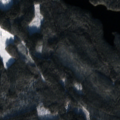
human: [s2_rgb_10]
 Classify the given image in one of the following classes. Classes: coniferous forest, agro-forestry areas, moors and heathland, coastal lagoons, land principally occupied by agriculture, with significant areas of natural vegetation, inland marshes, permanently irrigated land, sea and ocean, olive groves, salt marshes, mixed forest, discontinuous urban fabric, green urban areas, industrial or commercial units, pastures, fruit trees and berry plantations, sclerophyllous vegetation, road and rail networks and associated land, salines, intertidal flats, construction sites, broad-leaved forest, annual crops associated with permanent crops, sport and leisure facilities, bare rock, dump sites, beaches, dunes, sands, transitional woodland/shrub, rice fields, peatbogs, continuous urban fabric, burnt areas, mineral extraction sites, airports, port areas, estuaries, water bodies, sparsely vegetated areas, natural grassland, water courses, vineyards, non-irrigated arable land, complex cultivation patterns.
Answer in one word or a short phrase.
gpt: coniferous forest, mixed forest